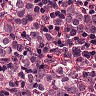
Metastatic tissue present: yes